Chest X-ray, AP view. Patient: 80 years old, sex F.
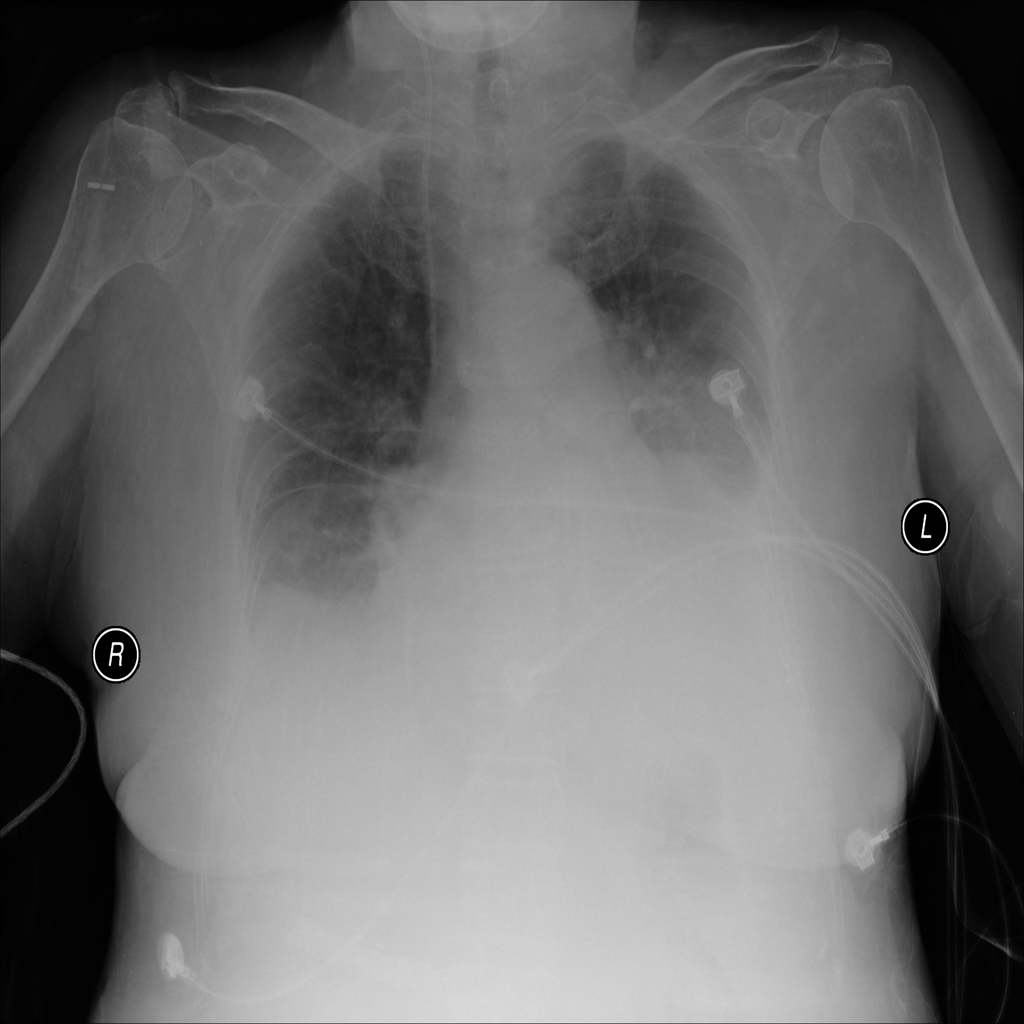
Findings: Atelectasis, Effusion, Infiltration